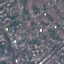
Land use / land cover: Residential